Question: I have a core data model that looks like this:

Notice both the 'total' attribute and 'array' relationships in both the 'MonthlyYearSale' and 'PCSParticularProduct' entities; with their relationships between the other entities following a 'one-to-many' relationship.
The 'PCSParticularProduct' entity's 'total' attribute stores the total sale figure made in a particular product id across the month.
The 'MonthlyYearSale' entity's 'total' attribute stores the total monthly sale based on a collection of total sales calculated from a set of 24 or so products across that month.
When I add a child object in the parent entity's array, how can I update the 'total' attribute on that same parent? I have two entities in which I wish to update the 'total' figure based on the objects added into the 'array' relationship attribute. Is there an efficient way of doing this?
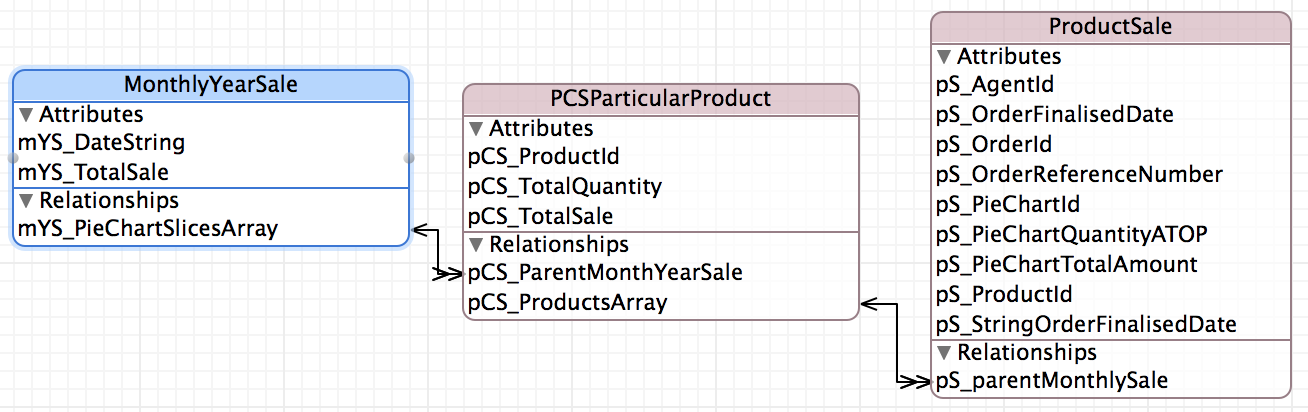
Answer: You could create a wrapper method in your managedObject subclass like
'''
- (void) insertChild:(NSManagedObject *)object {
call core data method to add the object (or set the object's parent)
update total
}
'''
Or you could use KVC to observe changes to the child array and respond by updating the total. I would recommend the wrapper approach since it does not require that the parent be instantiated.